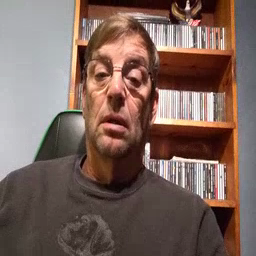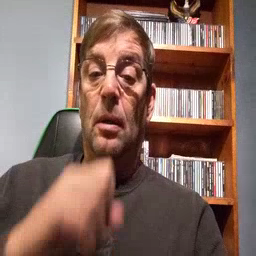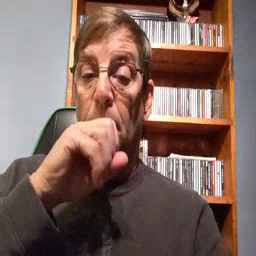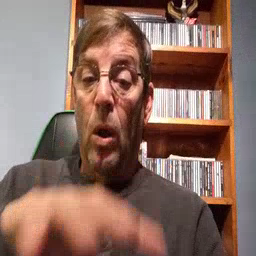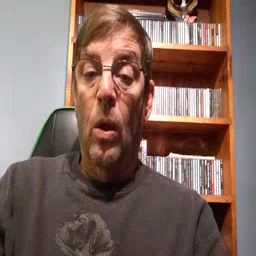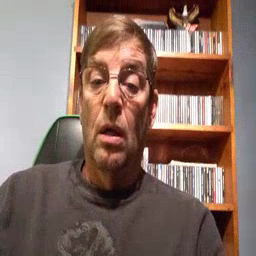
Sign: blow